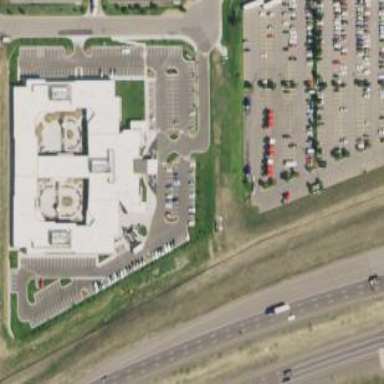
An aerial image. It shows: Hospital providing healthcare services.